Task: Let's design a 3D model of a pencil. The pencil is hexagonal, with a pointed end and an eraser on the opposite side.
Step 164:
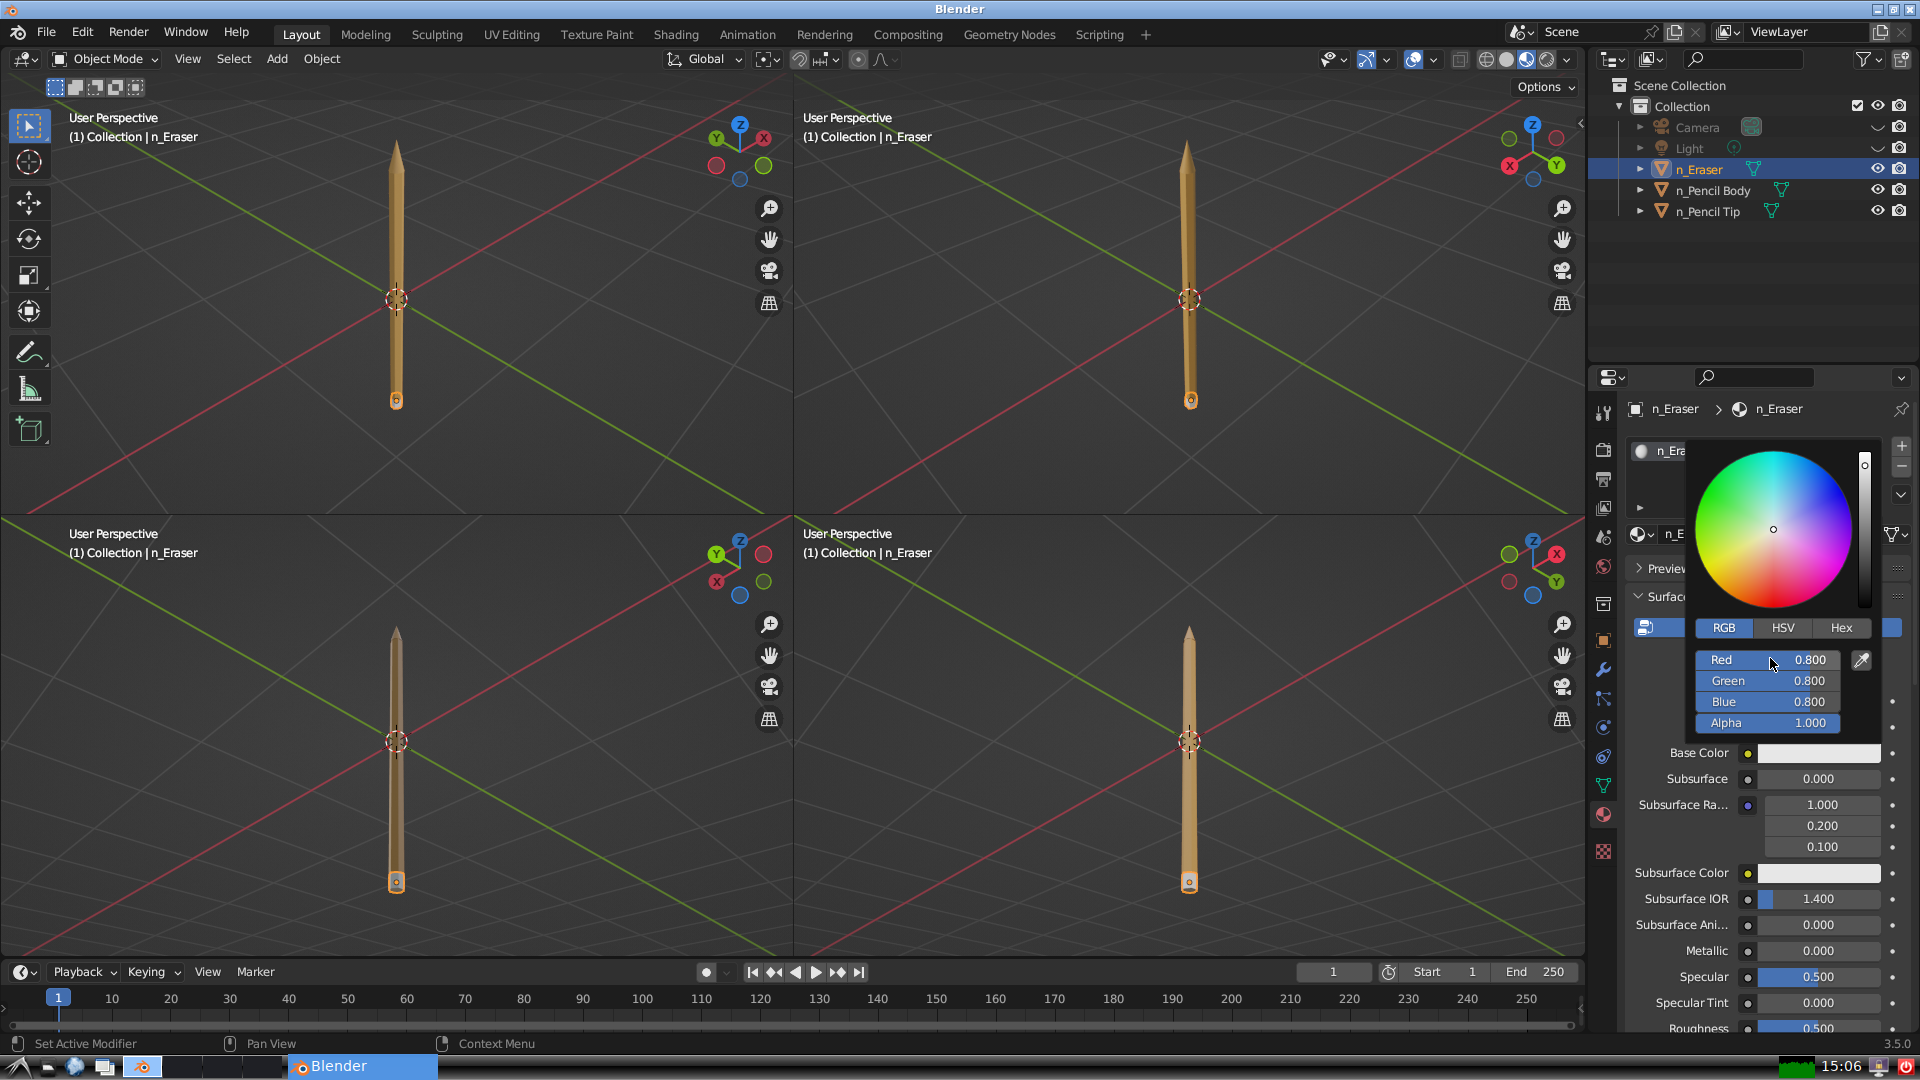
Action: click: no